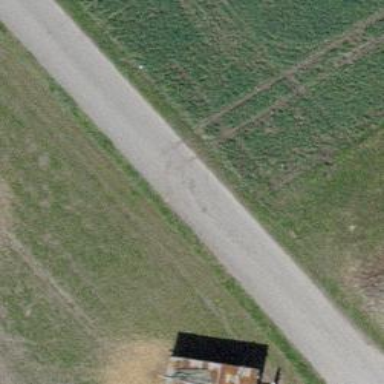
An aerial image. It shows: Paved track with grade1 quality. It is suitable for agricultural vehicles.